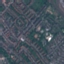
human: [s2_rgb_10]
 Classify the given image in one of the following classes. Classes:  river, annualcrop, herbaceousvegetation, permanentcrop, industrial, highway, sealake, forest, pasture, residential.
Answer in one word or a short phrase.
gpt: Residential